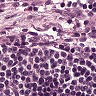
Metastatic tissue present: no